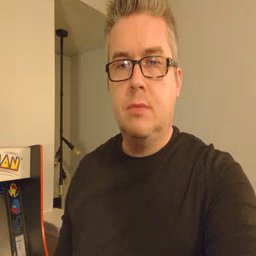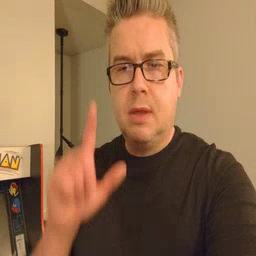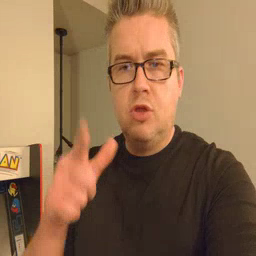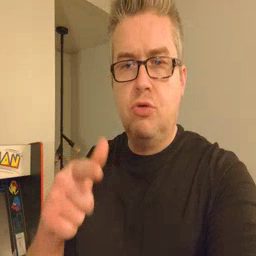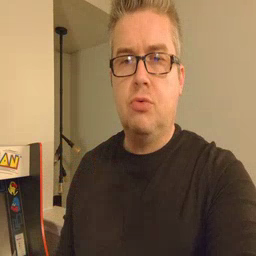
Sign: later